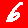
Digit: 6